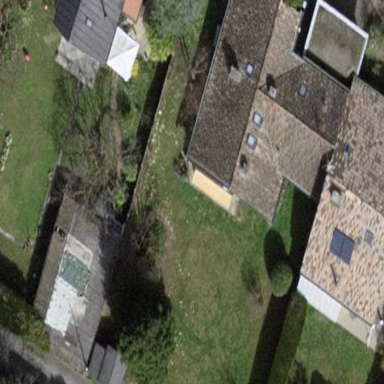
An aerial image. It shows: Garden surrounded by fence.